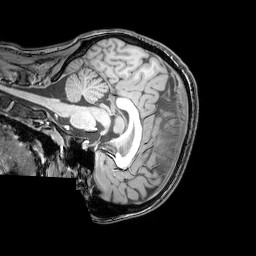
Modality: T1w
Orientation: sagittal
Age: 23
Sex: female
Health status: healthy
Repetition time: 0.081 s
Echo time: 0.037 s